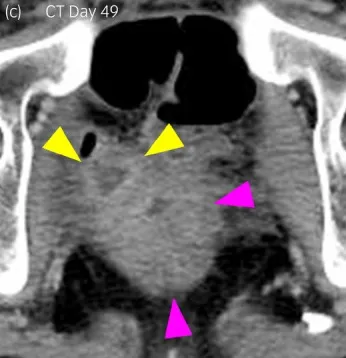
Imaging study of the case. (c, d) CT after pembrolizumab treatment on day 49 and 201, respectively. Yellow and pink arrowheads in panels (a-d) indicate bladder tumor (clinical T2-T3) and the rectum, respectively.
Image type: radiology (ct)